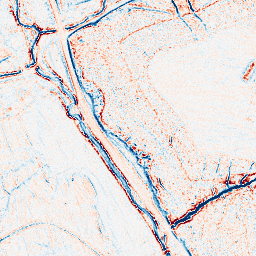
Category: edge_preserving
Decomposition family: anisotropic_diffusion
Decomposition parameters: iterations: 5
kappa: 30
gamma: 0.2
Upsampling method: bicubic
Upsampling parameters: scale: 4
Upsampling scale: 4